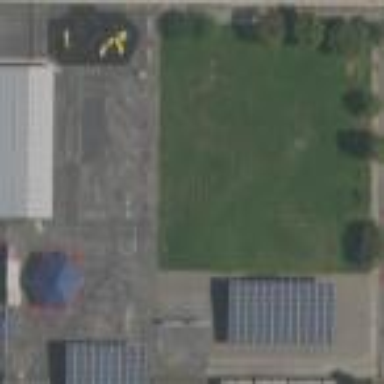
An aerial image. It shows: Schoolyard designated as leisure land.